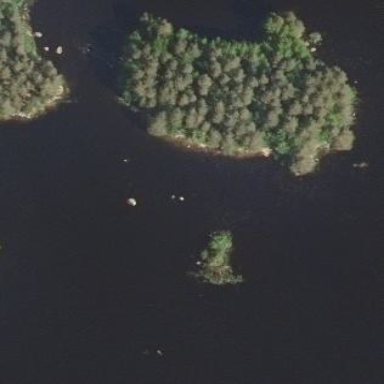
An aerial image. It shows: Islet covered with woodland.